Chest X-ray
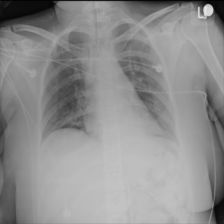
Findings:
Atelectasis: positive
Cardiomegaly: negative
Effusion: negative
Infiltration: positive
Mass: negative
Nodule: negative
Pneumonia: negative
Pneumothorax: negative
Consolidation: negative
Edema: negative
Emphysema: negative
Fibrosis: negative
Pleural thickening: negative
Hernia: negative